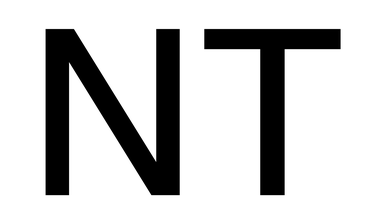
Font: InstrumentSans_Medium